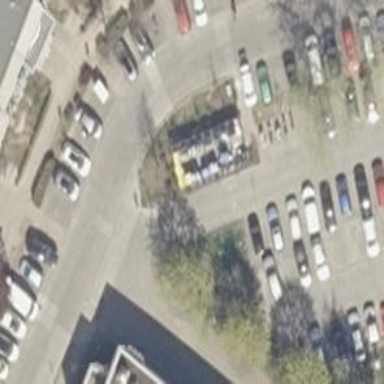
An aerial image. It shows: Parking aisle designated as service road.